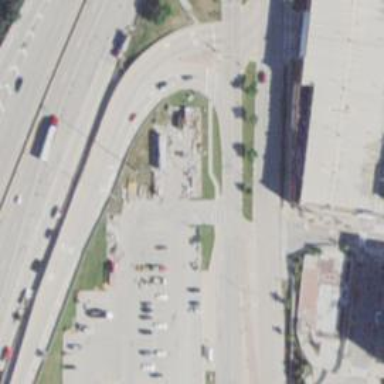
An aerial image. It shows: Secondary_link road with separate sidewalk.